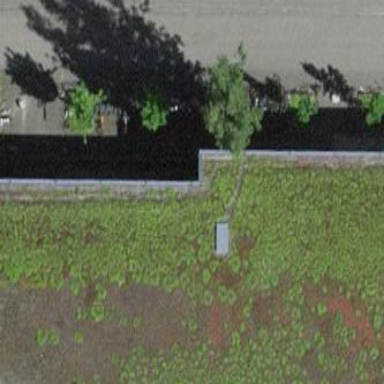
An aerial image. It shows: School building.